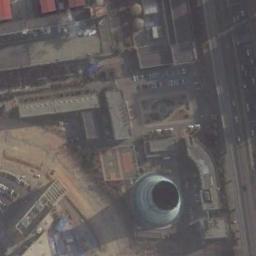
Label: thermal_power_station